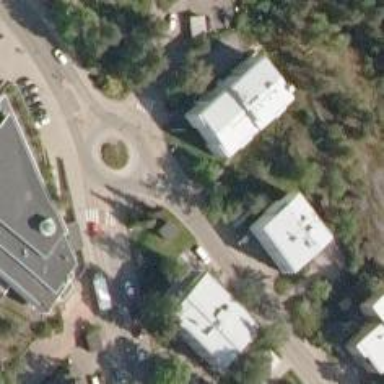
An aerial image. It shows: Tertiary road with asphalt surface leading to roundabout junction.